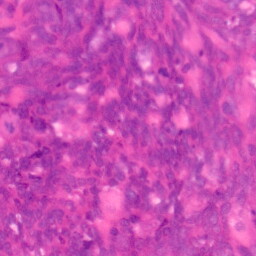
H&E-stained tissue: Colon